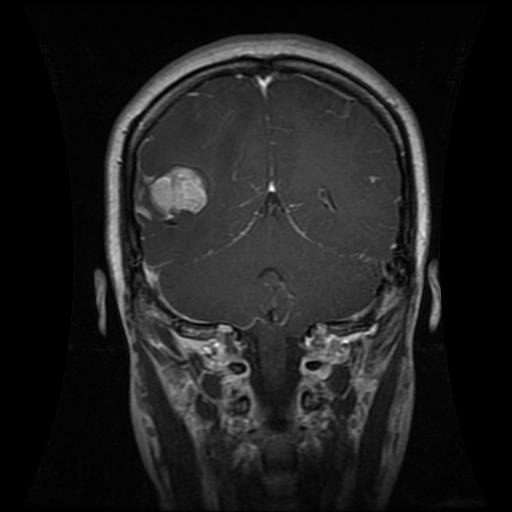
Label: glioma